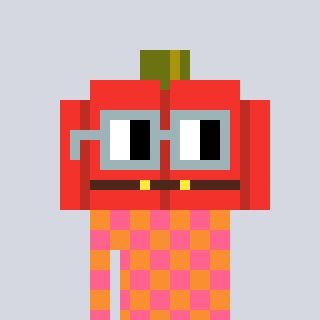
a pixel art character with square dark gray glasses, a pumpkin-shaped head and a orange-colored body on a cool background